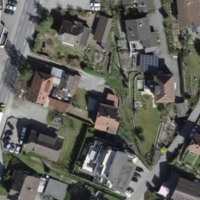
EUNIS habitat code: 57
Species observed at this site:
Prunus spinosa
Acer pseudoplatanus
Dianthus armeria